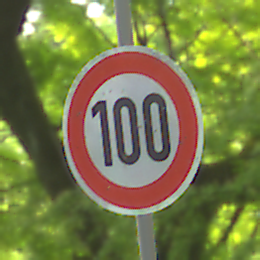
Verkehrszeichen: Geschwindigkeit100
Umgebung: Outdoor, RoadRail
Tageszeit: MorningAfternoon
Wetter: Clear
Licht: Natural
Jahreszeit: NotSpecified
Kontrast: LowContrast